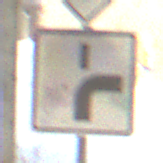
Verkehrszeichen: VerlaufVorfahrtsstrasse8
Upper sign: Vorfahrtsstrasse
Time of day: MorningAfternoon
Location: Roofed (Suburban)
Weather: PartlyCloudy
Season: Winter
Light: Natural